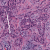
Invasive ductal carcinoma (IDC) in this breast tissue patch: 1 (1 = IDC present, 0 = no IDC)